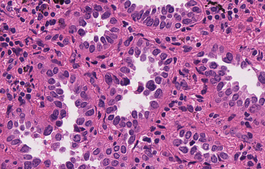
Tumor epithelial tissue: yes
Tumor-associated stroma tissue: yes
Normal tissue: no